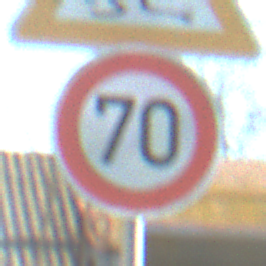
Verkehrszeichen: Geschwindigkeit70
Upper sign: SchleuderOderRutschgefahr
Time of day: MorningAfternoon
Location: Outdoor (Suburban)
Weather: Clear
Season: NotSpecified
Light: Natural